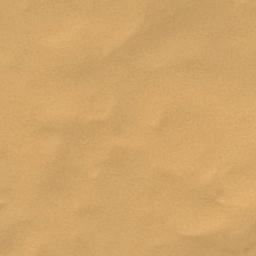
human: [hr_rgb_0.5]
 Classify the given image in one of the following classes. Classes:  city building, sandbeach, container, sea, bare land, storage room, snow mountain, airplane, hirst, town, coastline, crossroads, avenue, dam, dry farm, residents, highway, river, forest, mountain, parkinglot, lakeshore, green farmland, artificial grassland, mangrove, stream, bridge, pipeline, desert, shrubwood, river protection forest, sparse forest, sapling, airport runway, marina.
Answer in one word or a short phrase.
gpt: desert